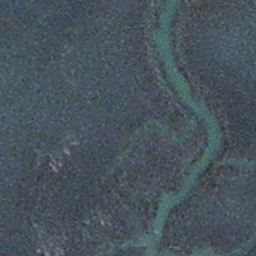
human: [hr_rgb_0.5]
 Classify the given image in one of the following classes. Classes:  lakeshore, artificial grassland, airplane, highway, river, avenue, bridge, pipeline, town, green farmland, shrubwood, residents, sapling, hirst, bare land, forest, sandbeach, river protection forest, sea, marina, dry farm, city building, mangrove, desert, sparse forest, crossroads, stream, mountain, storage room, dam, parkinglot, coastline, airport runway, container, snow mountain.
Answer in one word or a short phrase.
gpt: stream